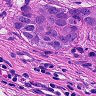
Metastatic tissue present: yes